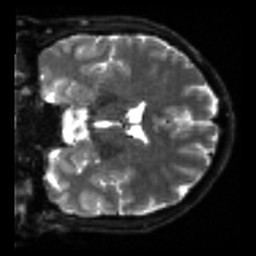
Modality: sbref
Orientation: coronal
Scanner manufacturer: siemens
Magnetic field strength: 3 T
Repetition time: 4 s
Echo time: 0.0594 s